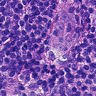
Metastatic tissue present: no